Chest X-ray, AP view. Patient: 20 years old, sex M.
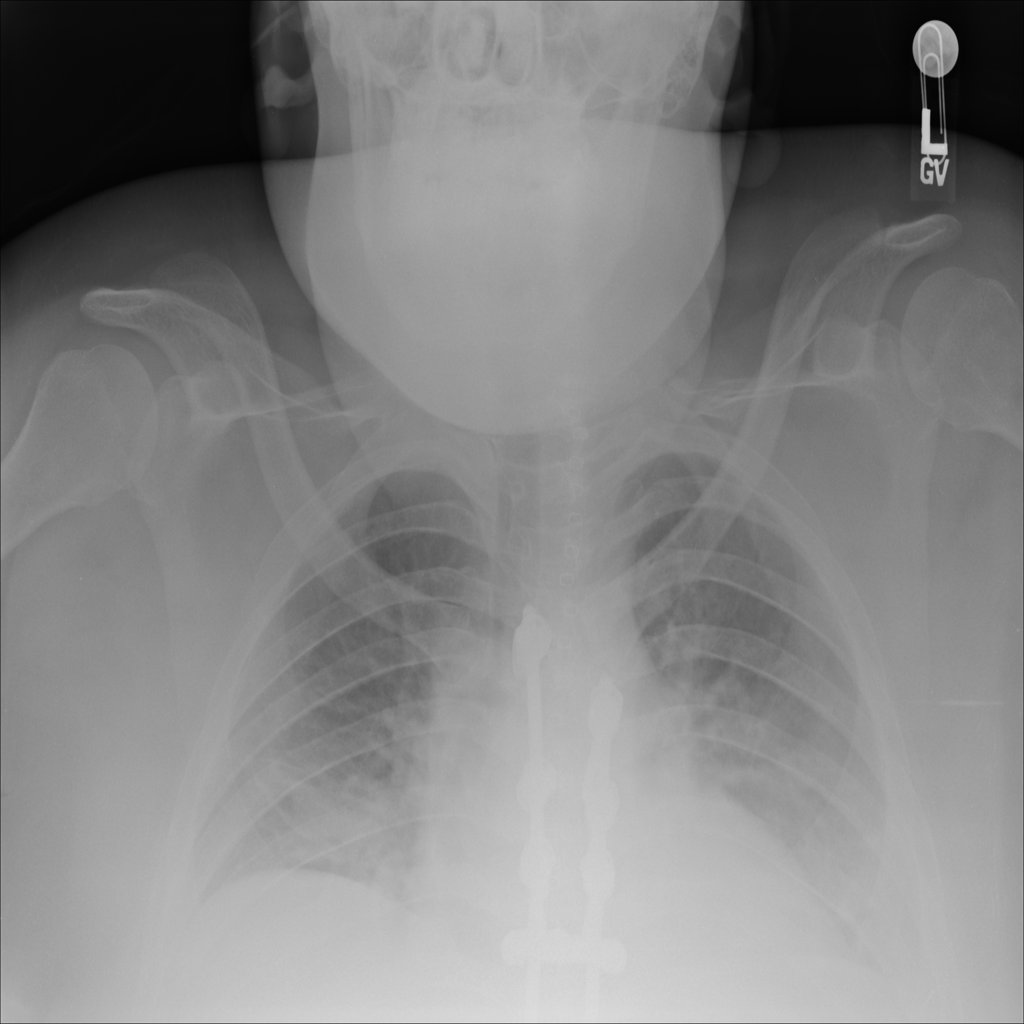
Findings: Atelectasis, Effusion